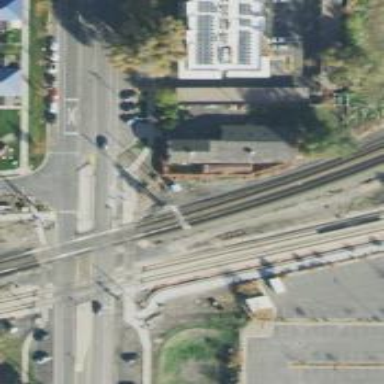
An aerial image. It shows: Railway signal.